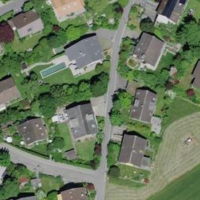
EUNIS habitat code: 55
Species observed at this site:
Poa annua